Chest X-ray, PA view. Patient: 21 years old, sex F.
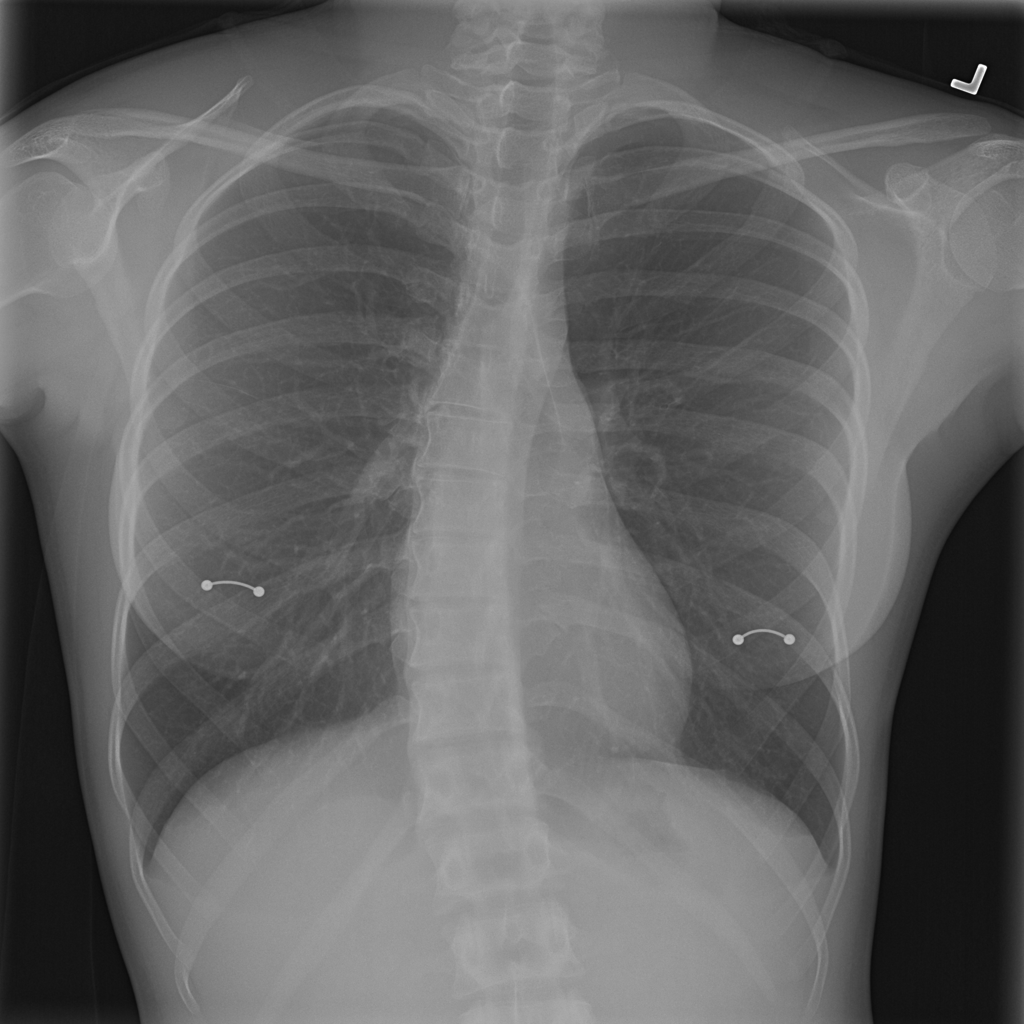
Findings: Infiltration